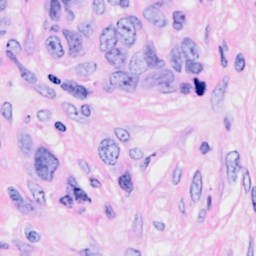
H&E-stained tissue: Breast